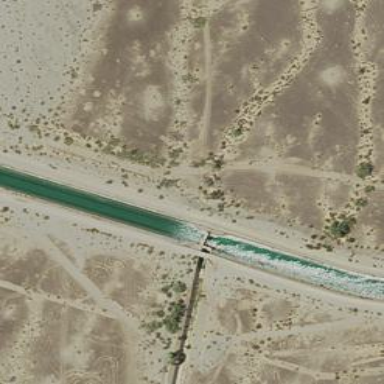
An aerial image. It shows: Weir along the waterway.